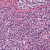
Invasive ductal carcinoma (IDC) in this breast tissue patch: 1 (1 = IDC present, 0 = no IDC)